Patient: sex F, age 36
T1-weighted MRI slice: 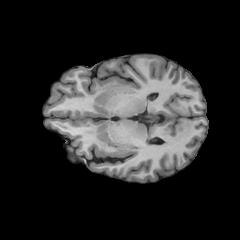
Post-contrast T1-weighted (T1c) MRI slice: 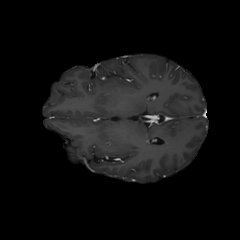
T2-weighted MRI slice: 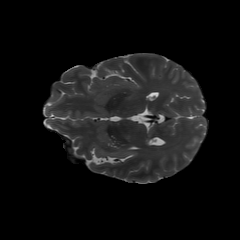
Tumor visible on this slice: no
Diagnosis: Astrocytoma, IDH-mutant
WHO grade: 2